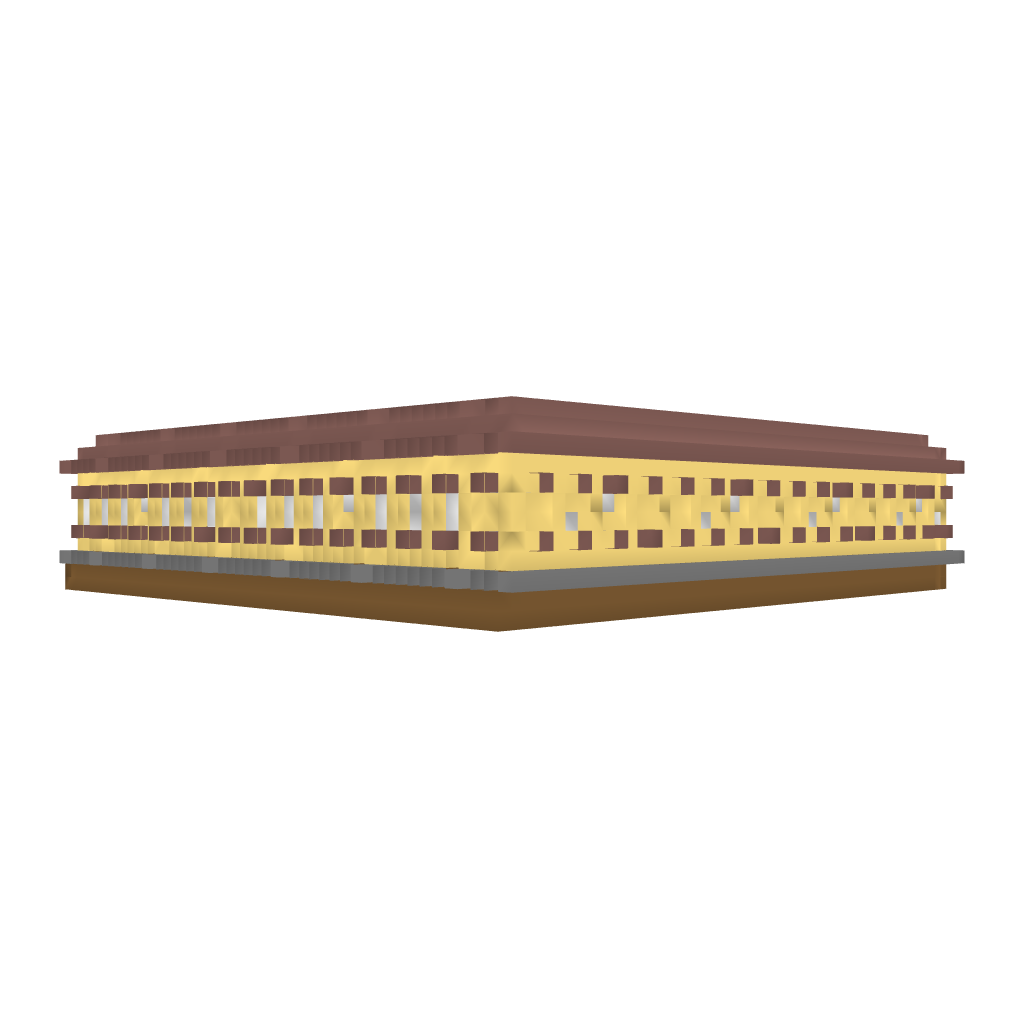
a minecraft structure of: Medieval Cloister bad low quality